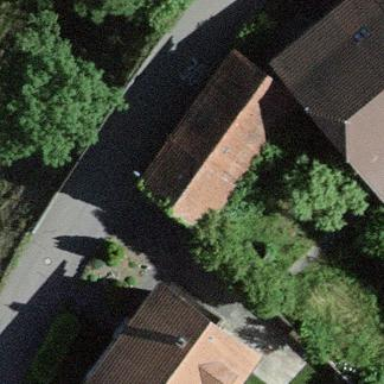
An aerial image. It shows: Garage building.